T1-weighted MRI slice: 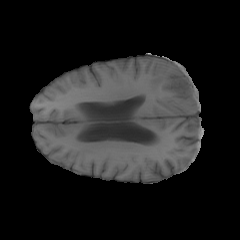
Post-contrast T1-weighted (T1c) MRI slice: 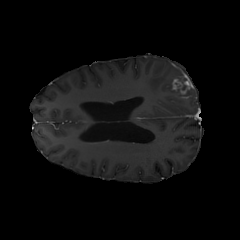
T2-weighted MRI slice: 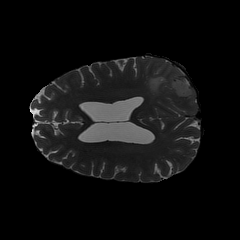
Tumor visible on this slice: yes